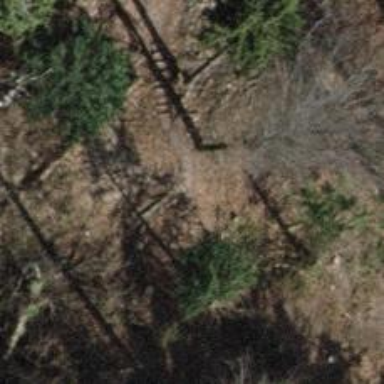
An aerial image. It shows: Path.